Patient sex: F
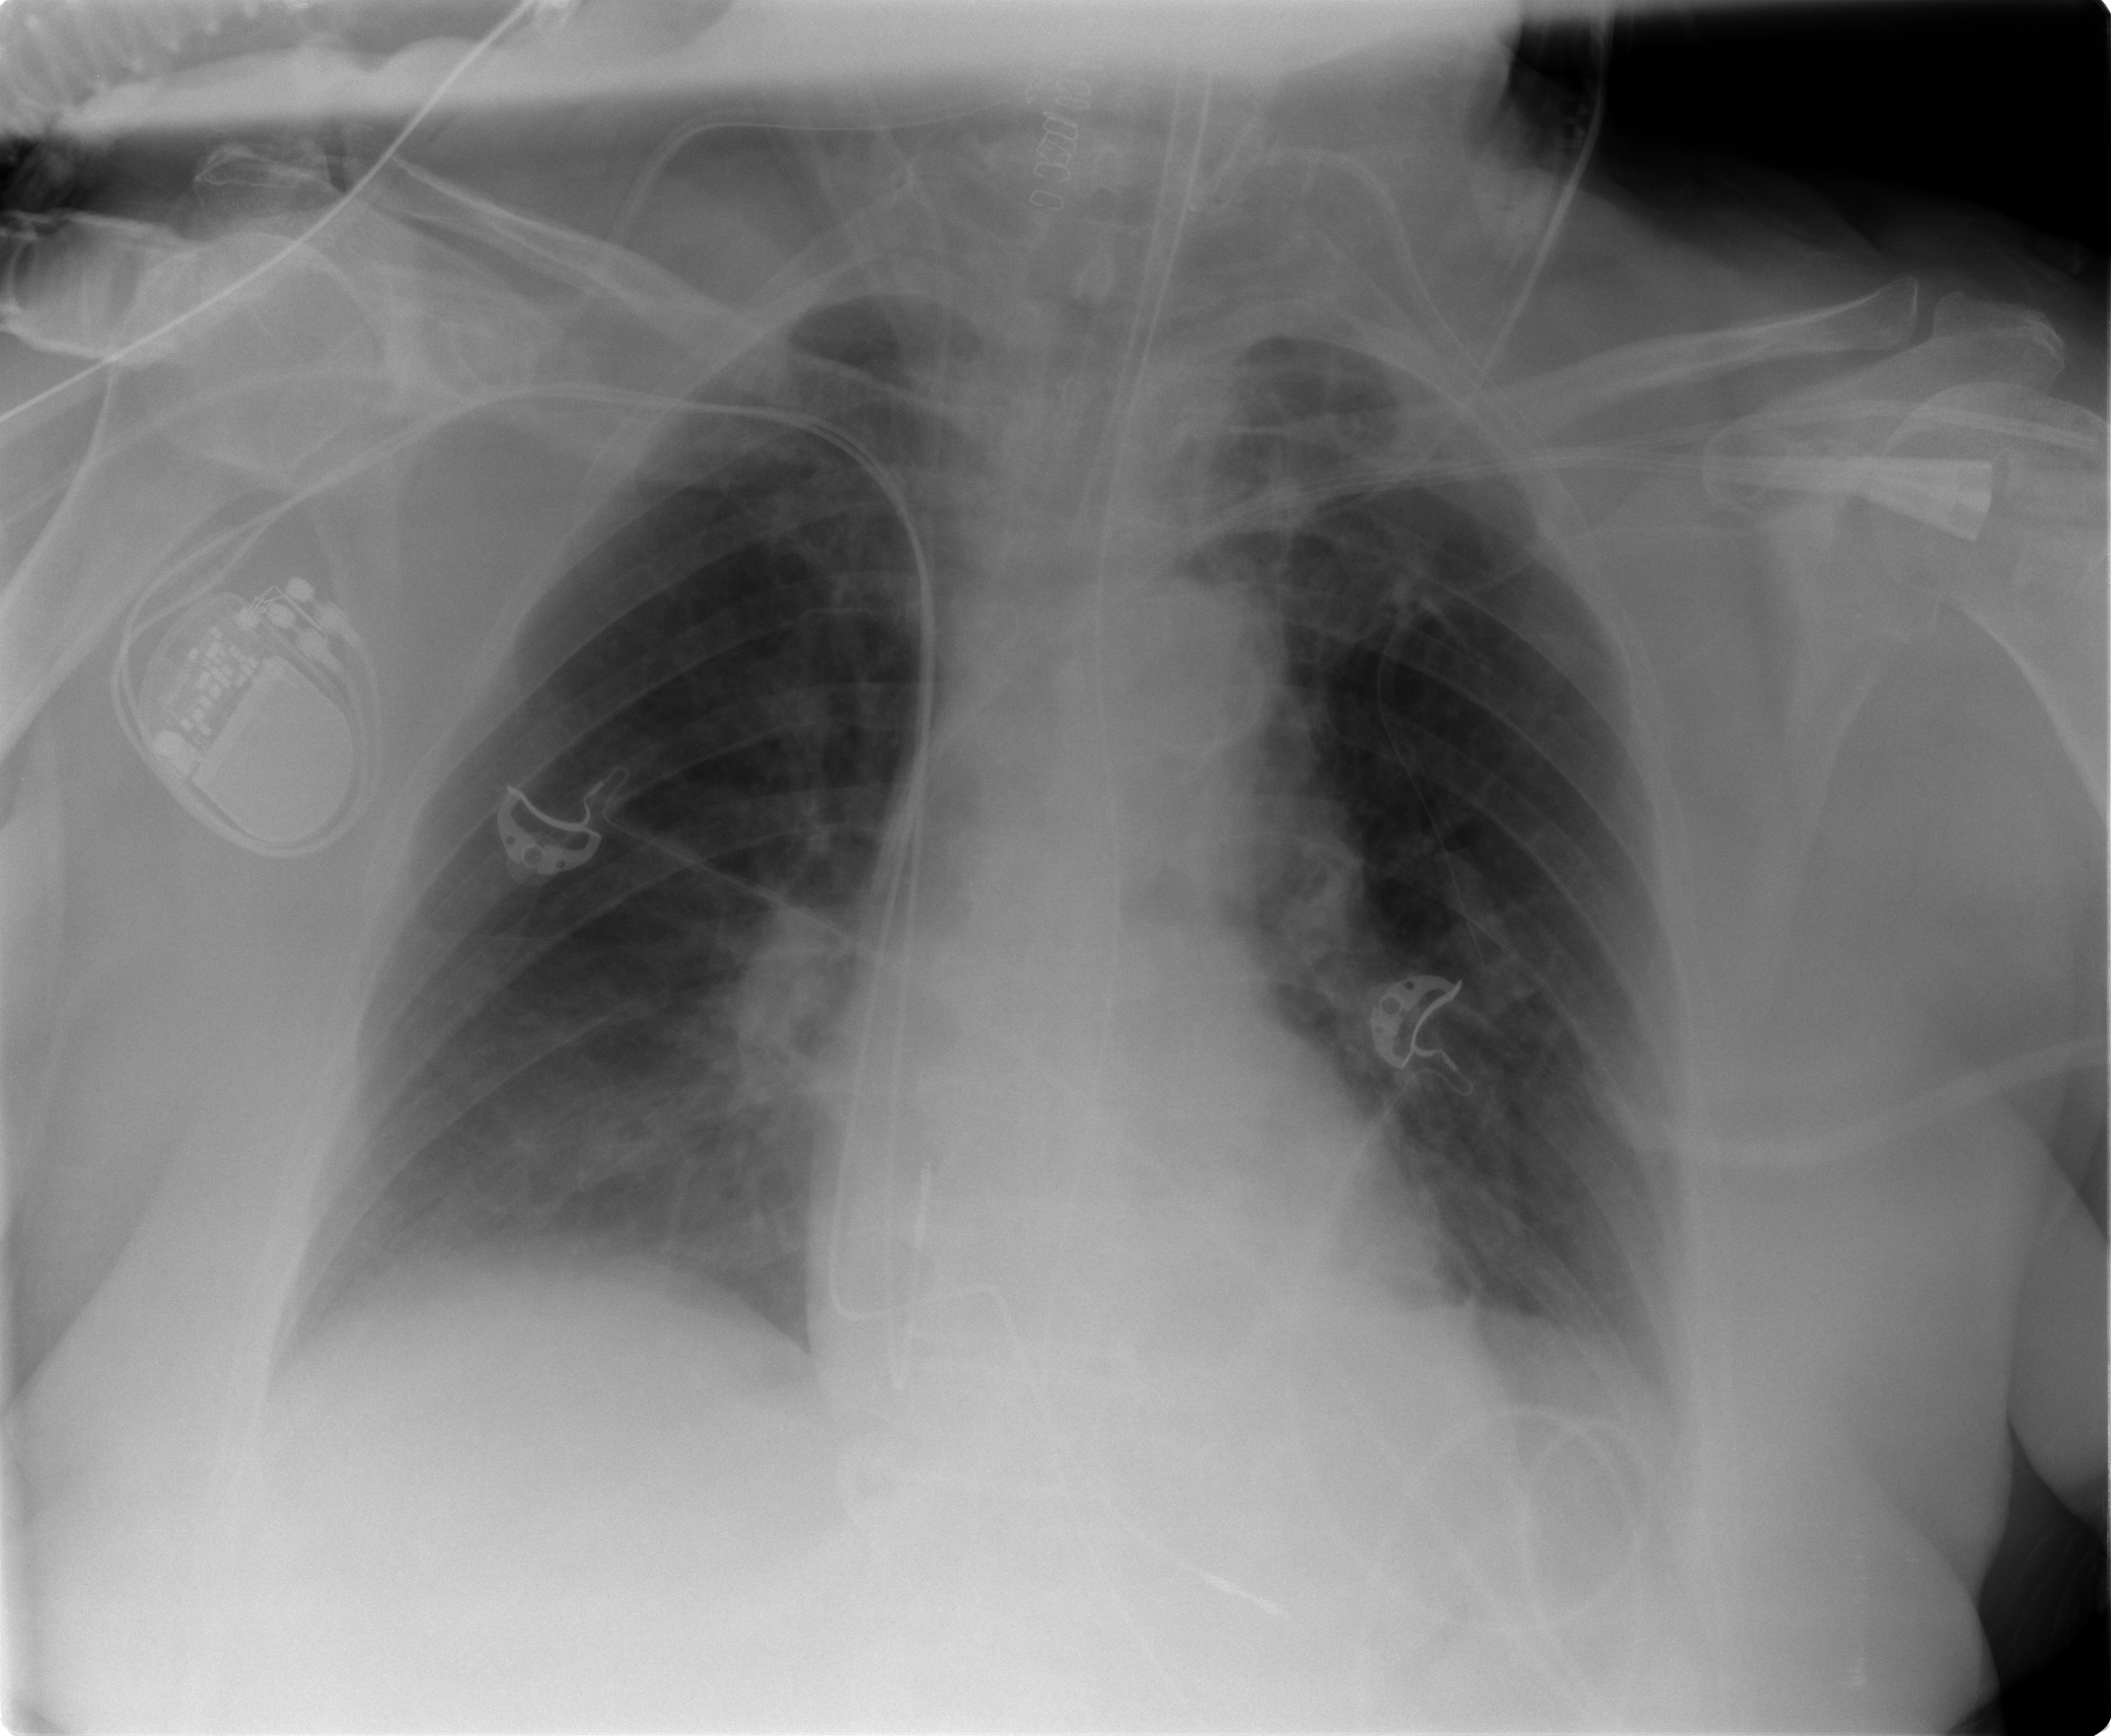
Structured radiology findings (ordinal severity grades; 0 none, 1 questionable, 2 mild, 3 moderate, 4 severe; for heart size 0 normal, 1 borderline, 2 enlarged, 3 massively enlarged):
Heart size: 0
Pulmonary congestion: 2
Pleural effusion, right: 0
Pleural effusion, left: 0
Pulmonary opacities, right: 0
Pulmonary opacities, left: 0
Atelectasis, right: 2
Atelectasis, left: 2